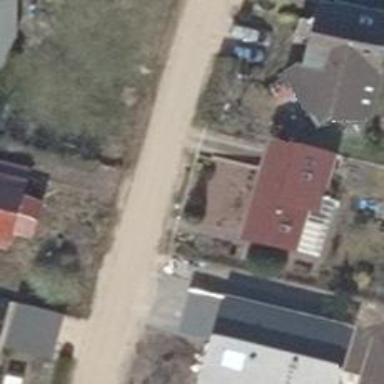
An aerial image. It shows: Driveway leading to service road.